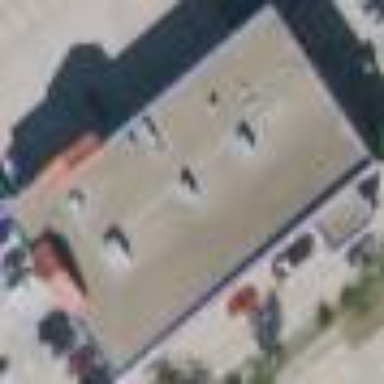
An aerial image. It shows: Building.